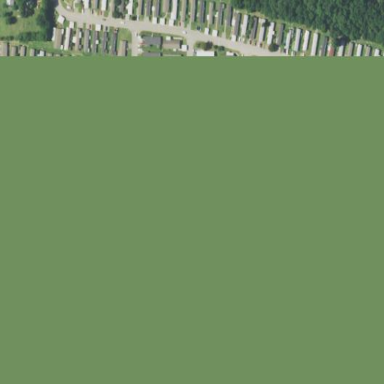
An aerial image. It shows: Trailer park area.